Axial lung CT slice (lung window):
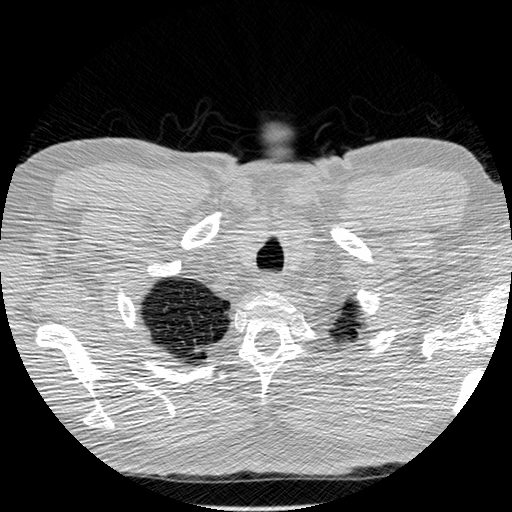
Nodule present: no